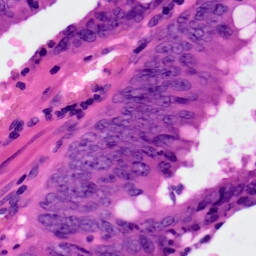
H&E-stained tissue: Colon